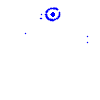
Particle: proton